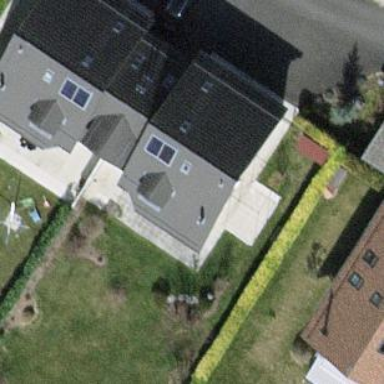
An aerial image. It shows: Semi-detached house.